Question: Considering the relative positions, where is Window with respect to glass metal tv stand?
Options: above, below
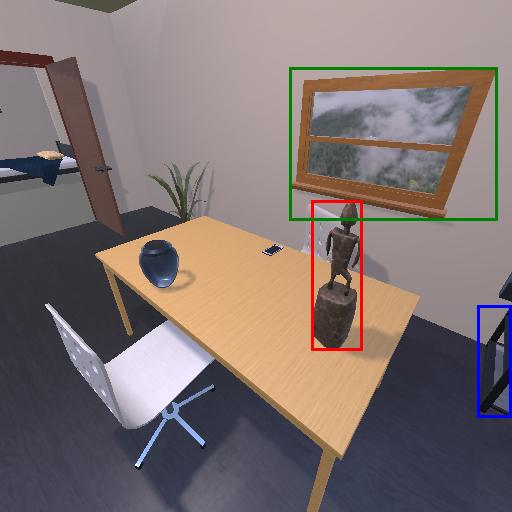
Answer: above